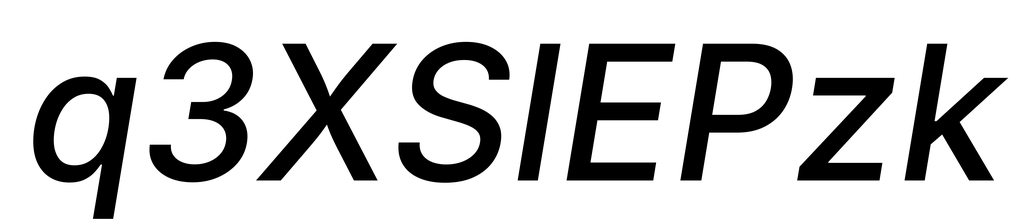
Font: Inter-Italic_Medium_Italic